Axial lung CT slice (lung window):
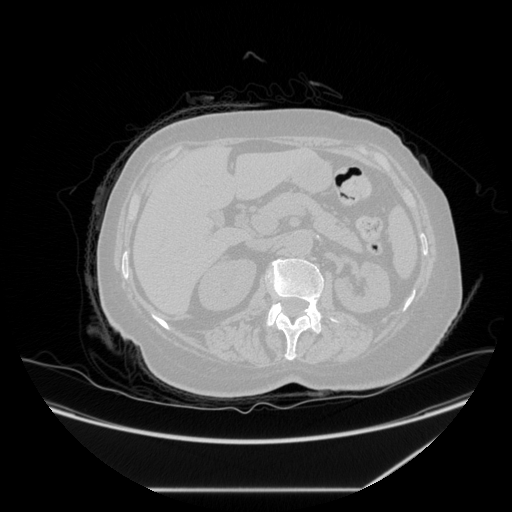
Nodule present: no